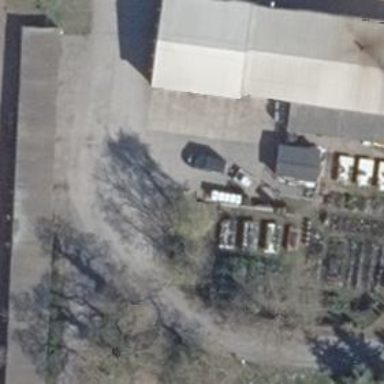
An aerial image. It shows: Garden center.